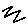
Label: zigzag